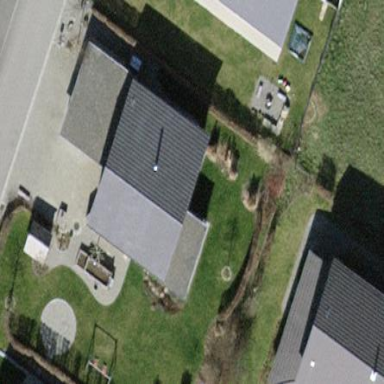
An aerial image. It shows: Detached building with saltbox roof shape.